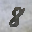
Label: 8